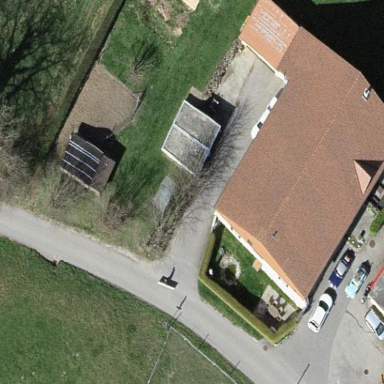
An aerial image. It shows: Simple and straightforward house.